Question: I have an app (XCode 5.1.1 and iOS 7) that uses AVFoundation.framework. I do NOT have a #import for AVFoundation.framework, and the app builds and runs correctly.
I started another project (XCode 6.1, iOS 8.1) using basic parts of the above app; I have everything set as in the above working app, but the new one will not find the frameworks as needed.

Anybody have any ideas why this is not working?
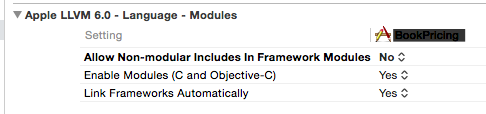
Answer: I figured it out... you must NOT have any value in both and . It now works.